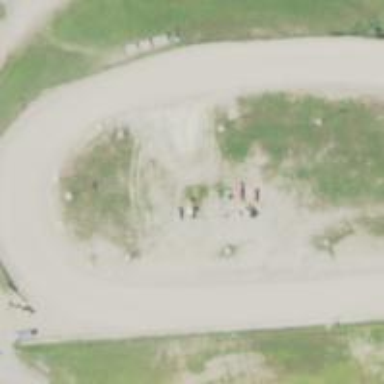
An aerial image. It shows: Raceway road.